Interaction volume radius: 10 \u00c5
Interaction volume height: 40 \u00c5
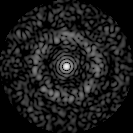
Disorder parameter: 0.8545